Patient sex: F
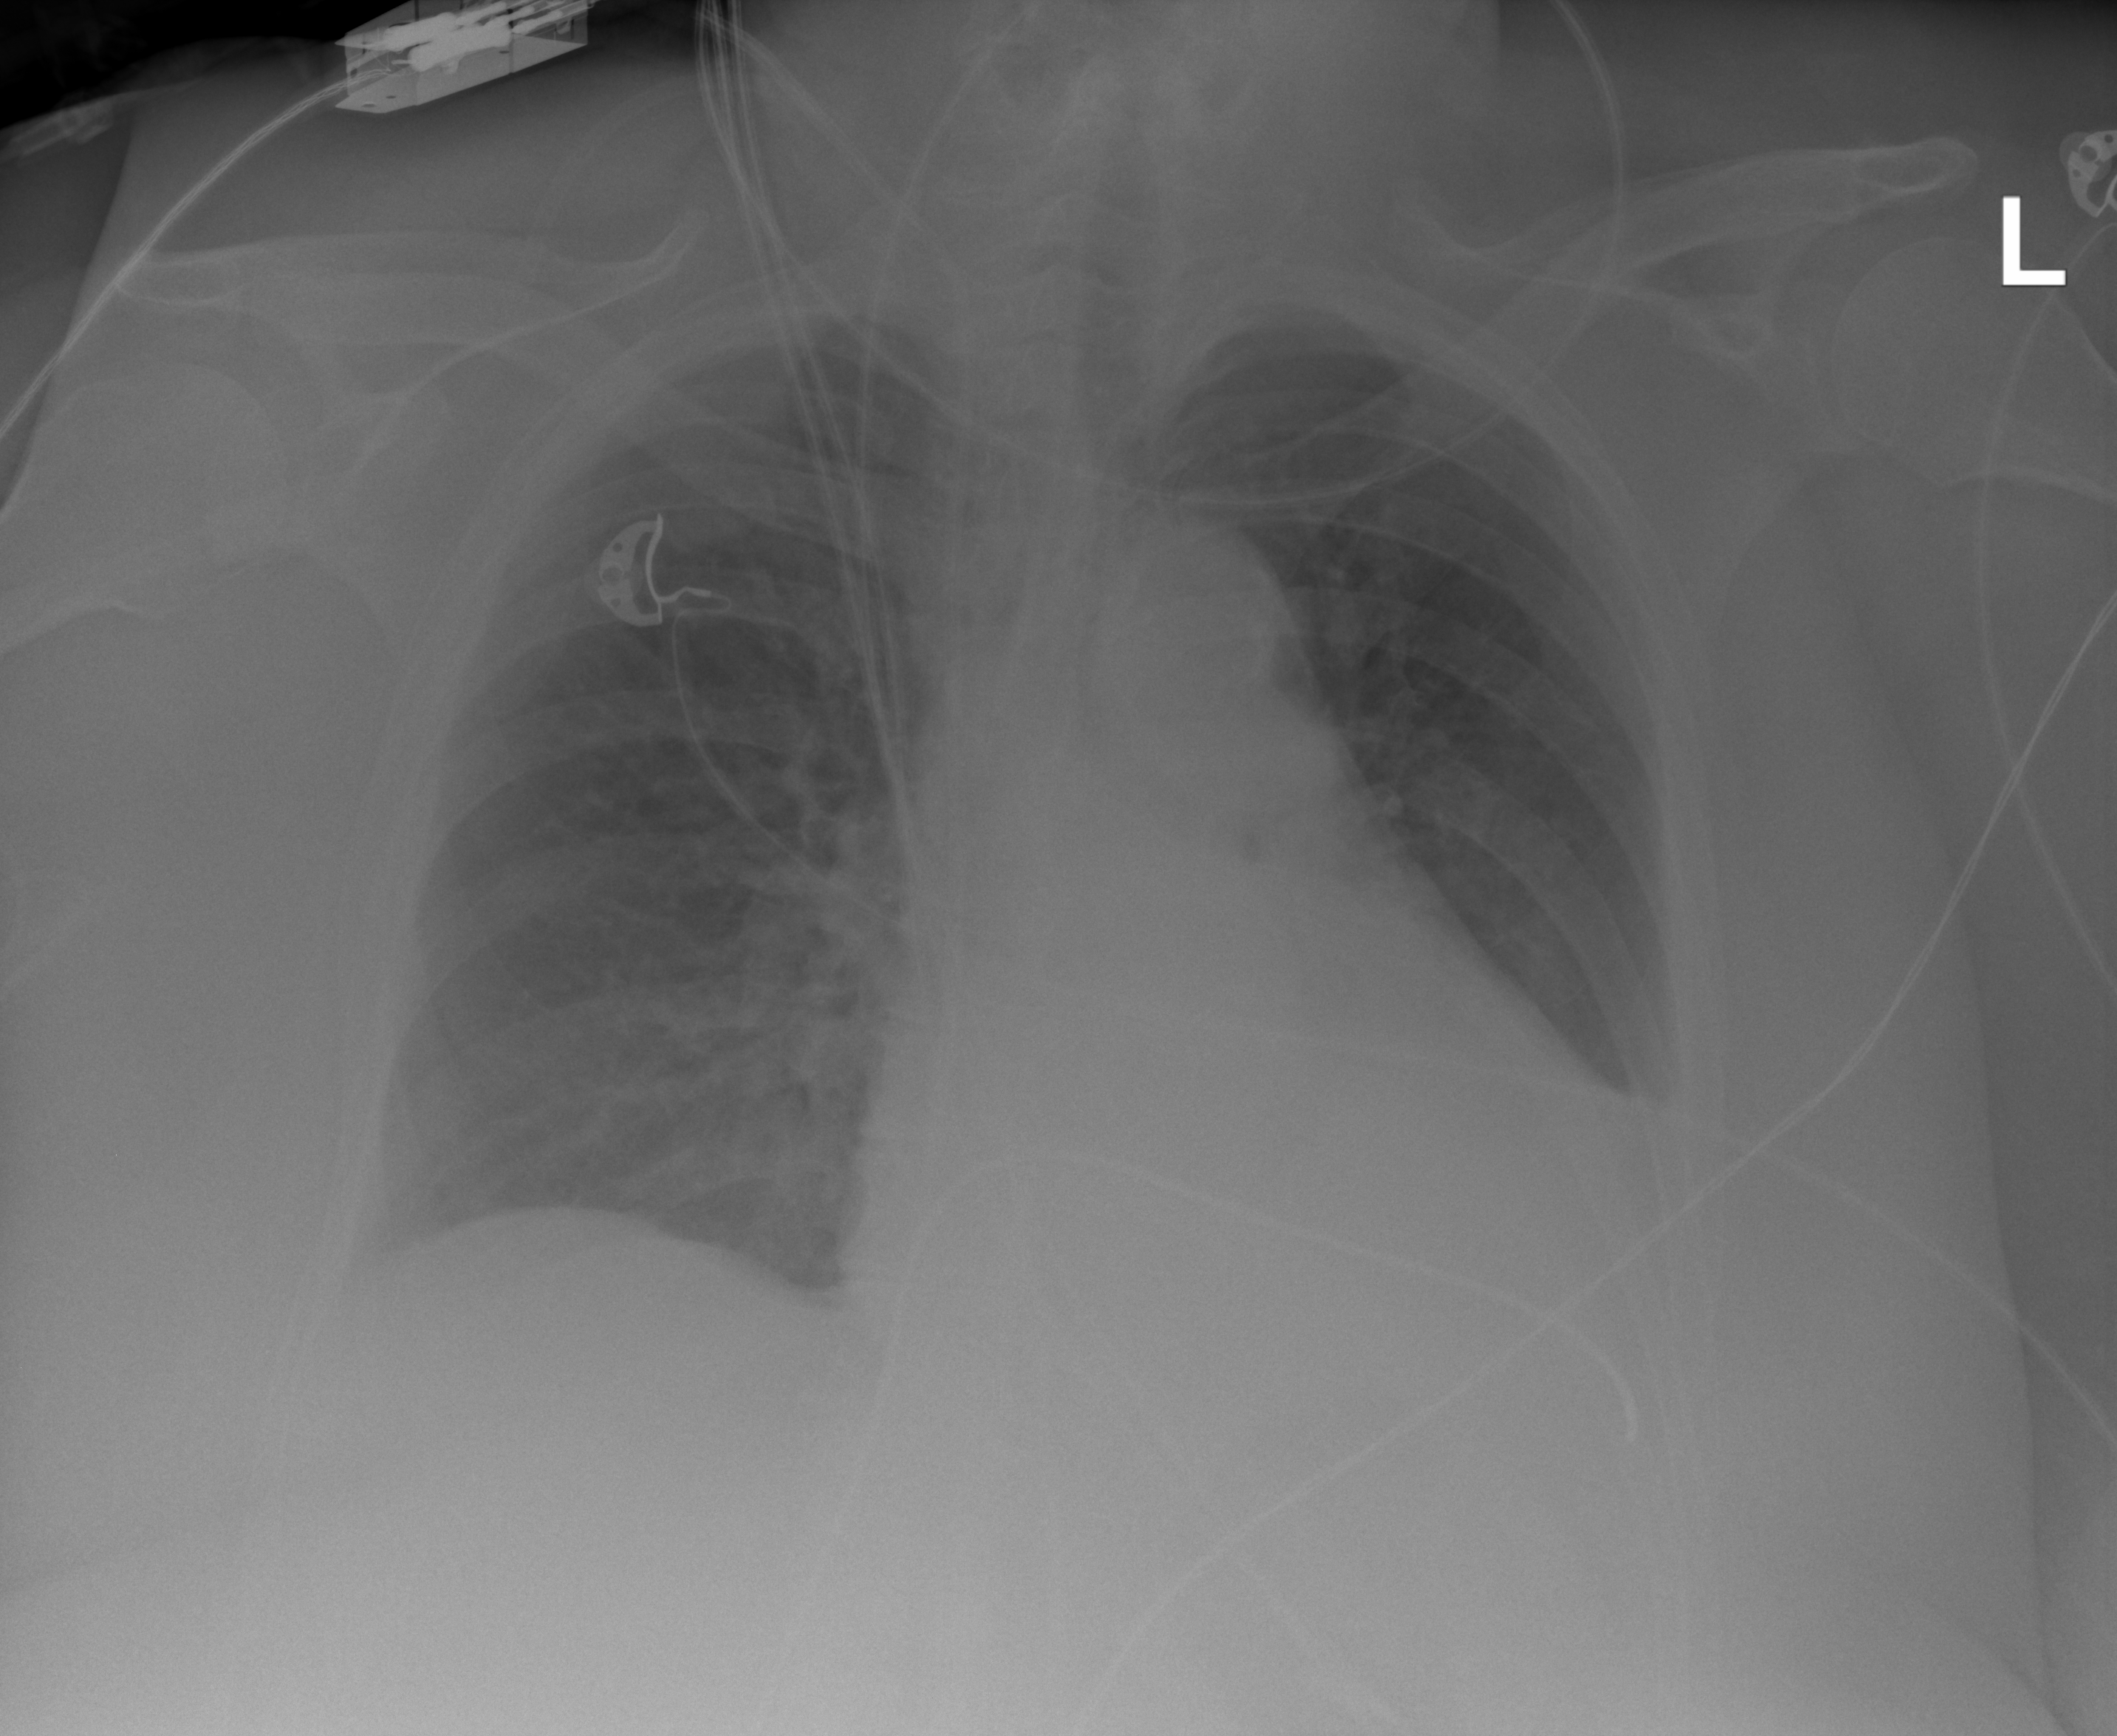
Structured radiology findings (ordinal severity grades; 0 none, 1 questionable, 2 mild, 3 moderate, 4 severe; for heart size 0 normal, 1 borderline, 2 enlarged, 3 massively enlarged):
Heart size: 2
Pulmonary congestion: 0
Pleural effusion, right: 2
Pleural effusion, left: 2
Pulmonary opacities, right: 2
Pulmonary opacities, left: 0
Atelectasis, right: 0
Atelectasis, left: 0